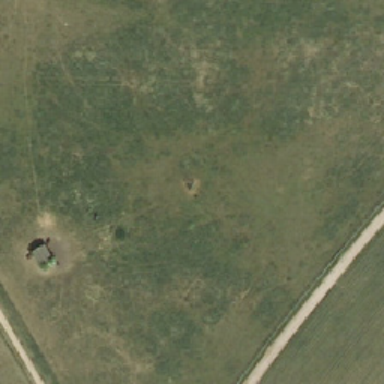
Lawn is huge empty and small building is on the corner .